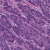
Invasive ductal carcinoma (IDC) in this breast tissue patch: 1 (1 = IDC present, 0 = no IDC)